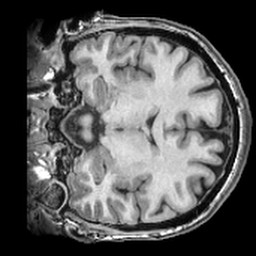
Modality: T1w
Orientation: coronal
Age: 50
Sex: female
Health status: ill
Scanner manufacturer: ge
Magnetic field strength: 3 T
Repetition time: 0.008164 s
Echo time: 0.003184 s